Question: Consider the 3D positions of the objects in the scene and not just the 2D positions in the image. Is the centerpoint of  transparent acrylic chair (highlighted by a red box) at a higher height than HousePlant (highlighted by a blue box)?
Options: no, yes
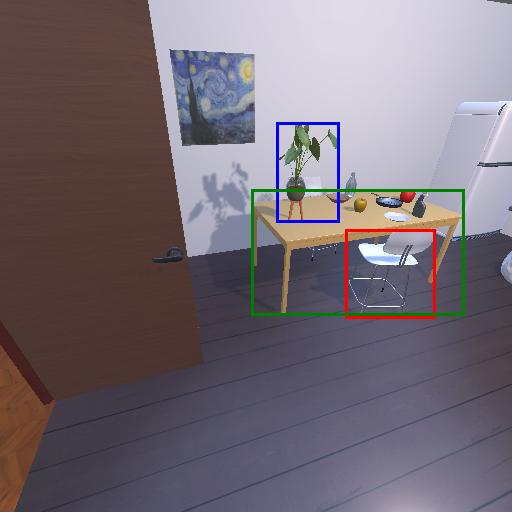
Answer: no